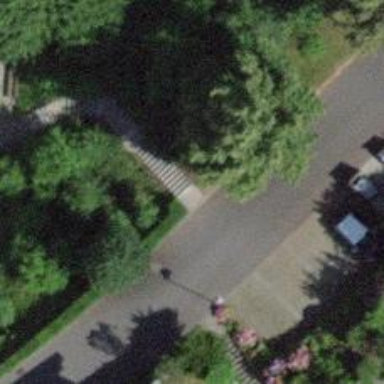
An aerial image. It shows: Road with steps.